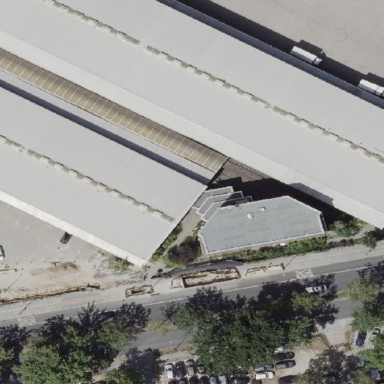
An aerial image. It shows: Commercial building.